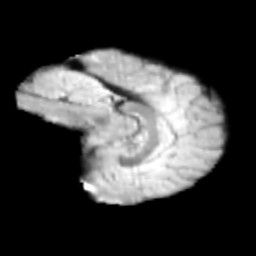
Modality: T2w
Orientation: sagittal
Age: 9
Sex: female
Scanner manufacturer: siemens
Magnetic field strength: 3 T
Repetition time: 3.8 s
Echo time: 0.07 s